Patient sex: M
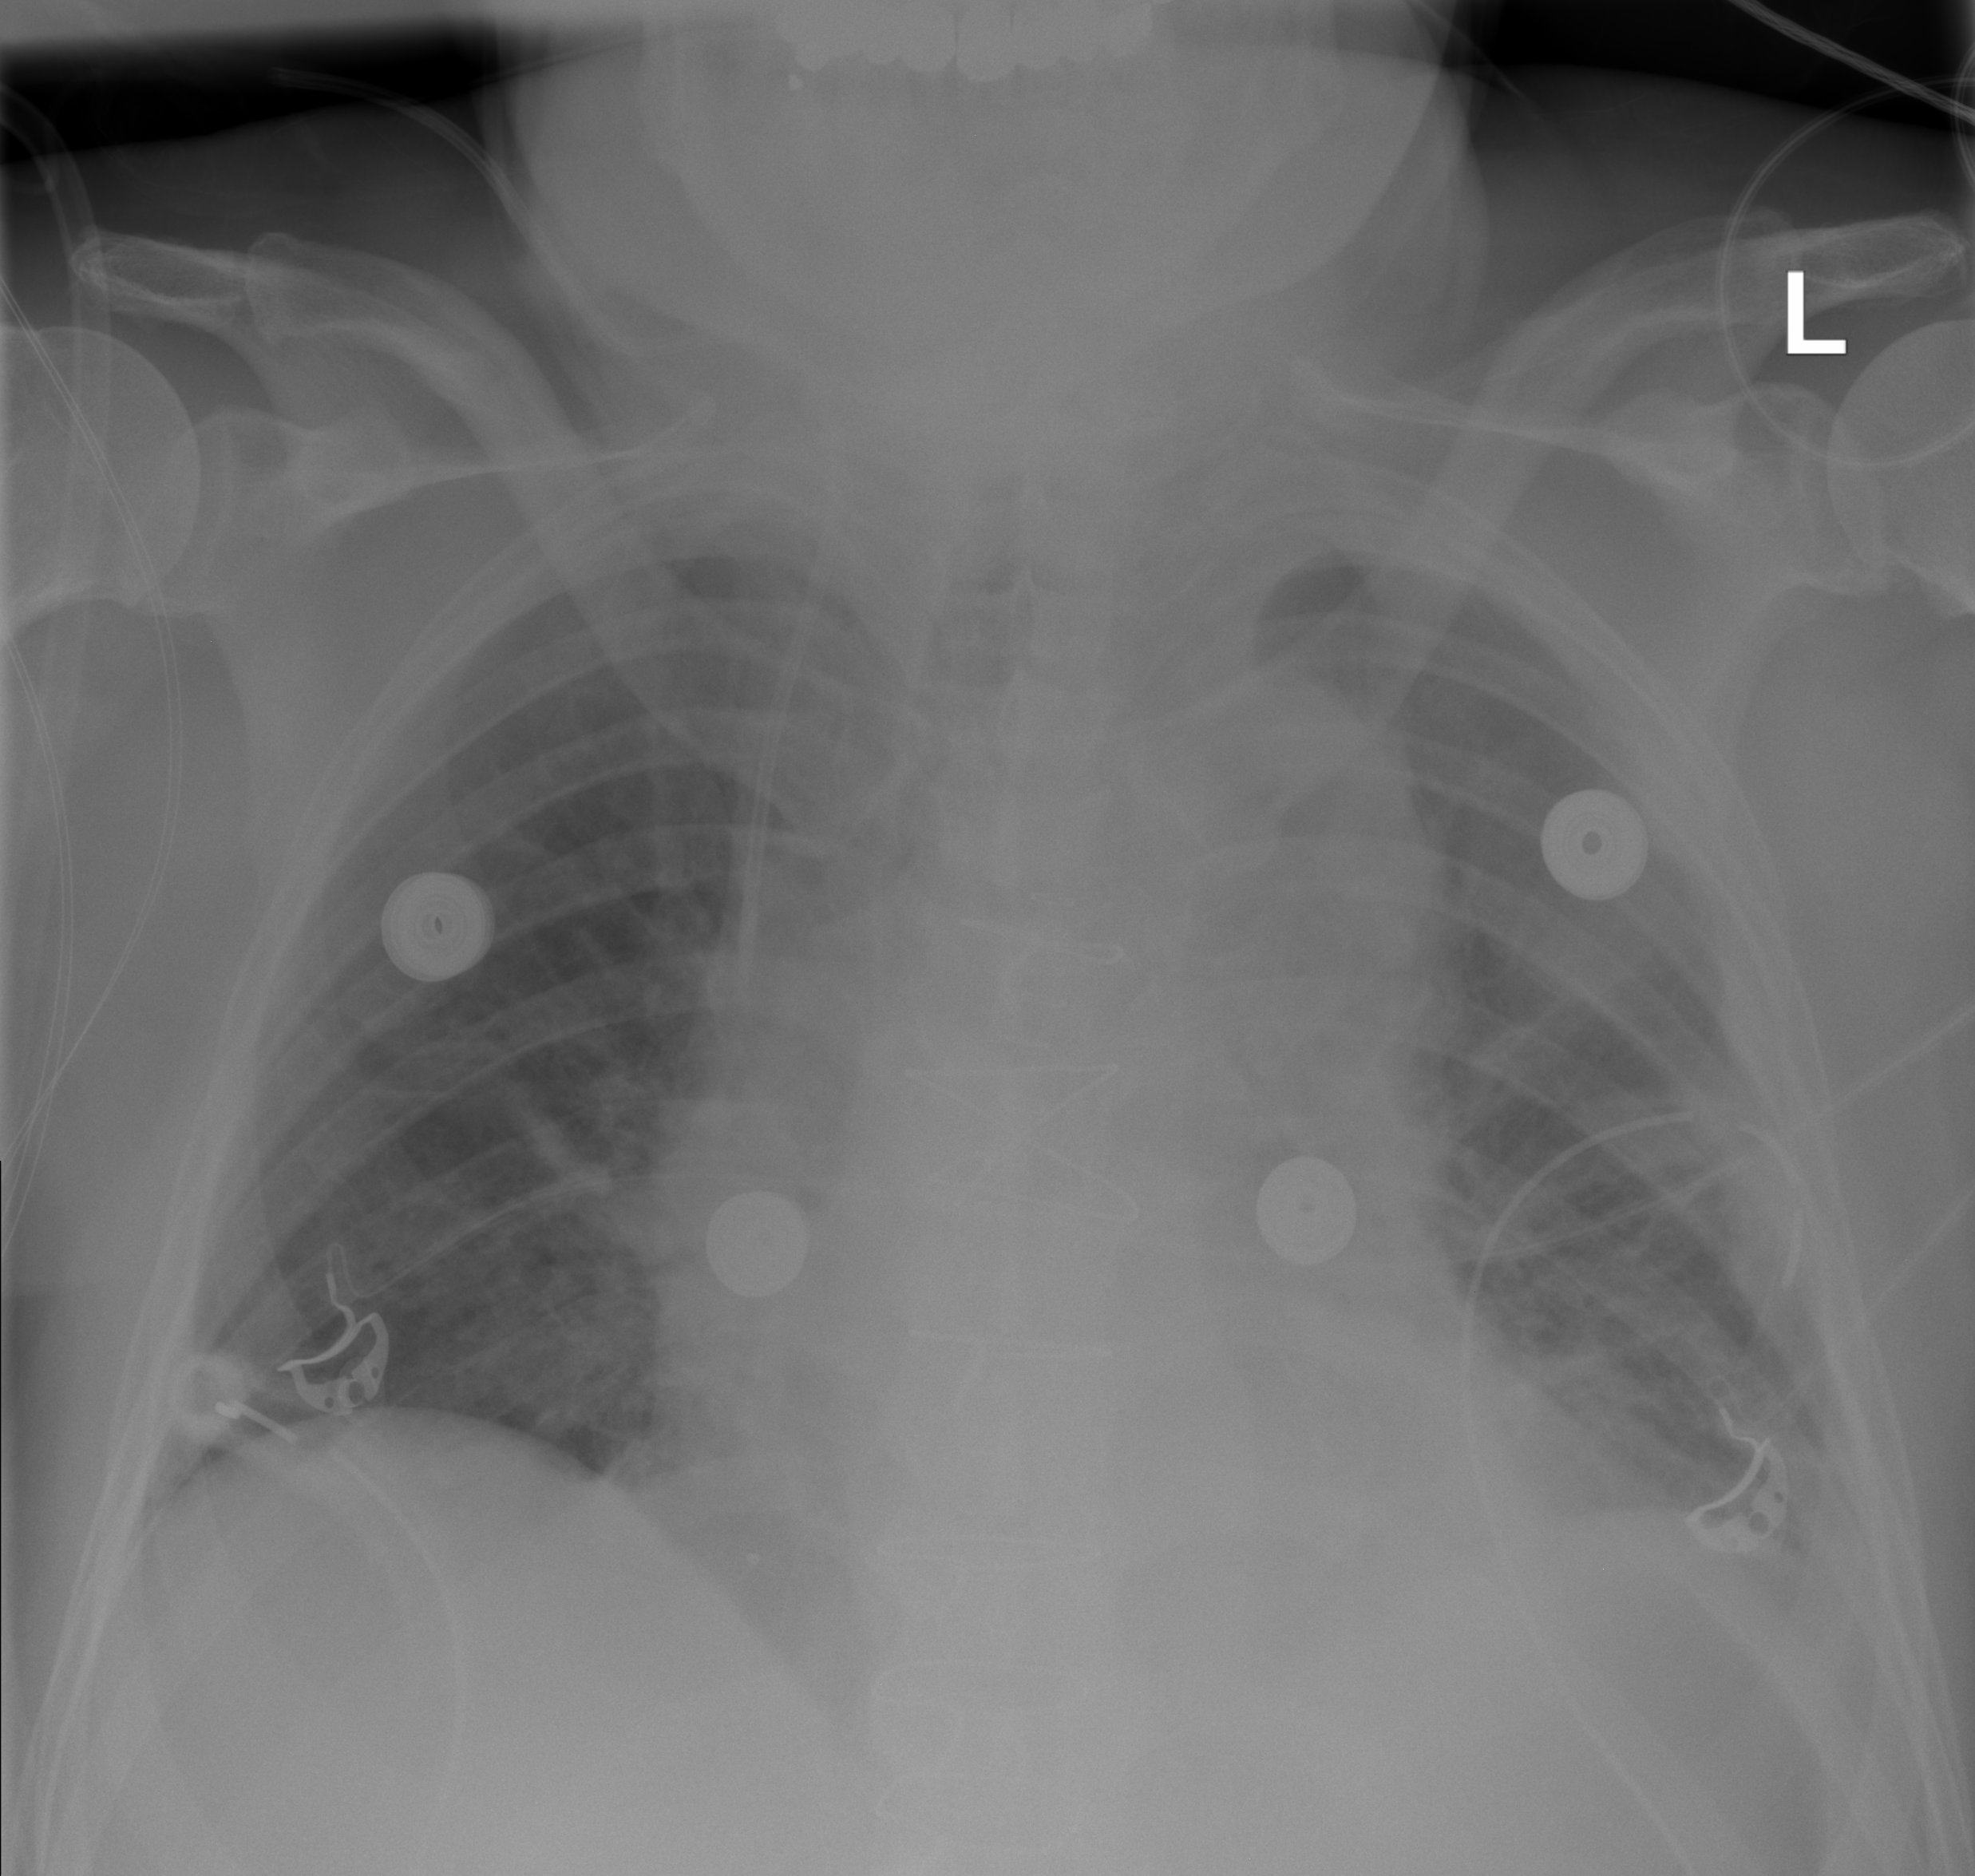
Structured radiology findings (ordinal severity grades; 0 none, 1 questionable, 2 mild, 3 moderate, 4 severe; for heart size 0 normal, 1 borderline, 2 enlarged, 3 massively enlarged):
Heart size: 2
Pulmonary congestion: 0
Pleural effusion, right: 0
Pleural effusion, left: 2
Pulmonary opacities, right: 0
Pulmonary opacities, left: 0
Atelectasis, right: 0
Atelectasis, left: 2